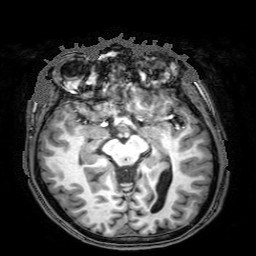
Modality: T1w
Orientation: axial
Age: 20
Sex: male
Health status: ill
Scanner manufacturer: philips
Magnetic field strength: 3 T
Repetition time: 8.077 s
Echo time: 3.7 s